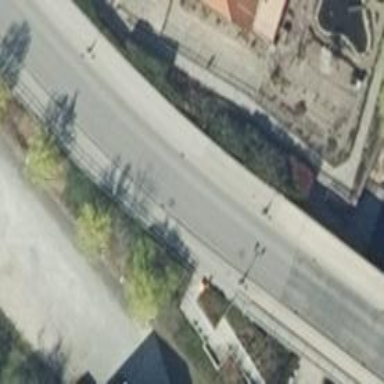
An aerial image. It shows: Tertiary road with asphalt surface accompanied by sidewalks on both sides. The road features embankment and separate cycle track.